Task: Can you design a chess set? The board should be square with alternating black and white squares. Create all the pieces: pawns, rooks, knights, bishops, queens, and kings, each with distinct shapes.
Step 4771:
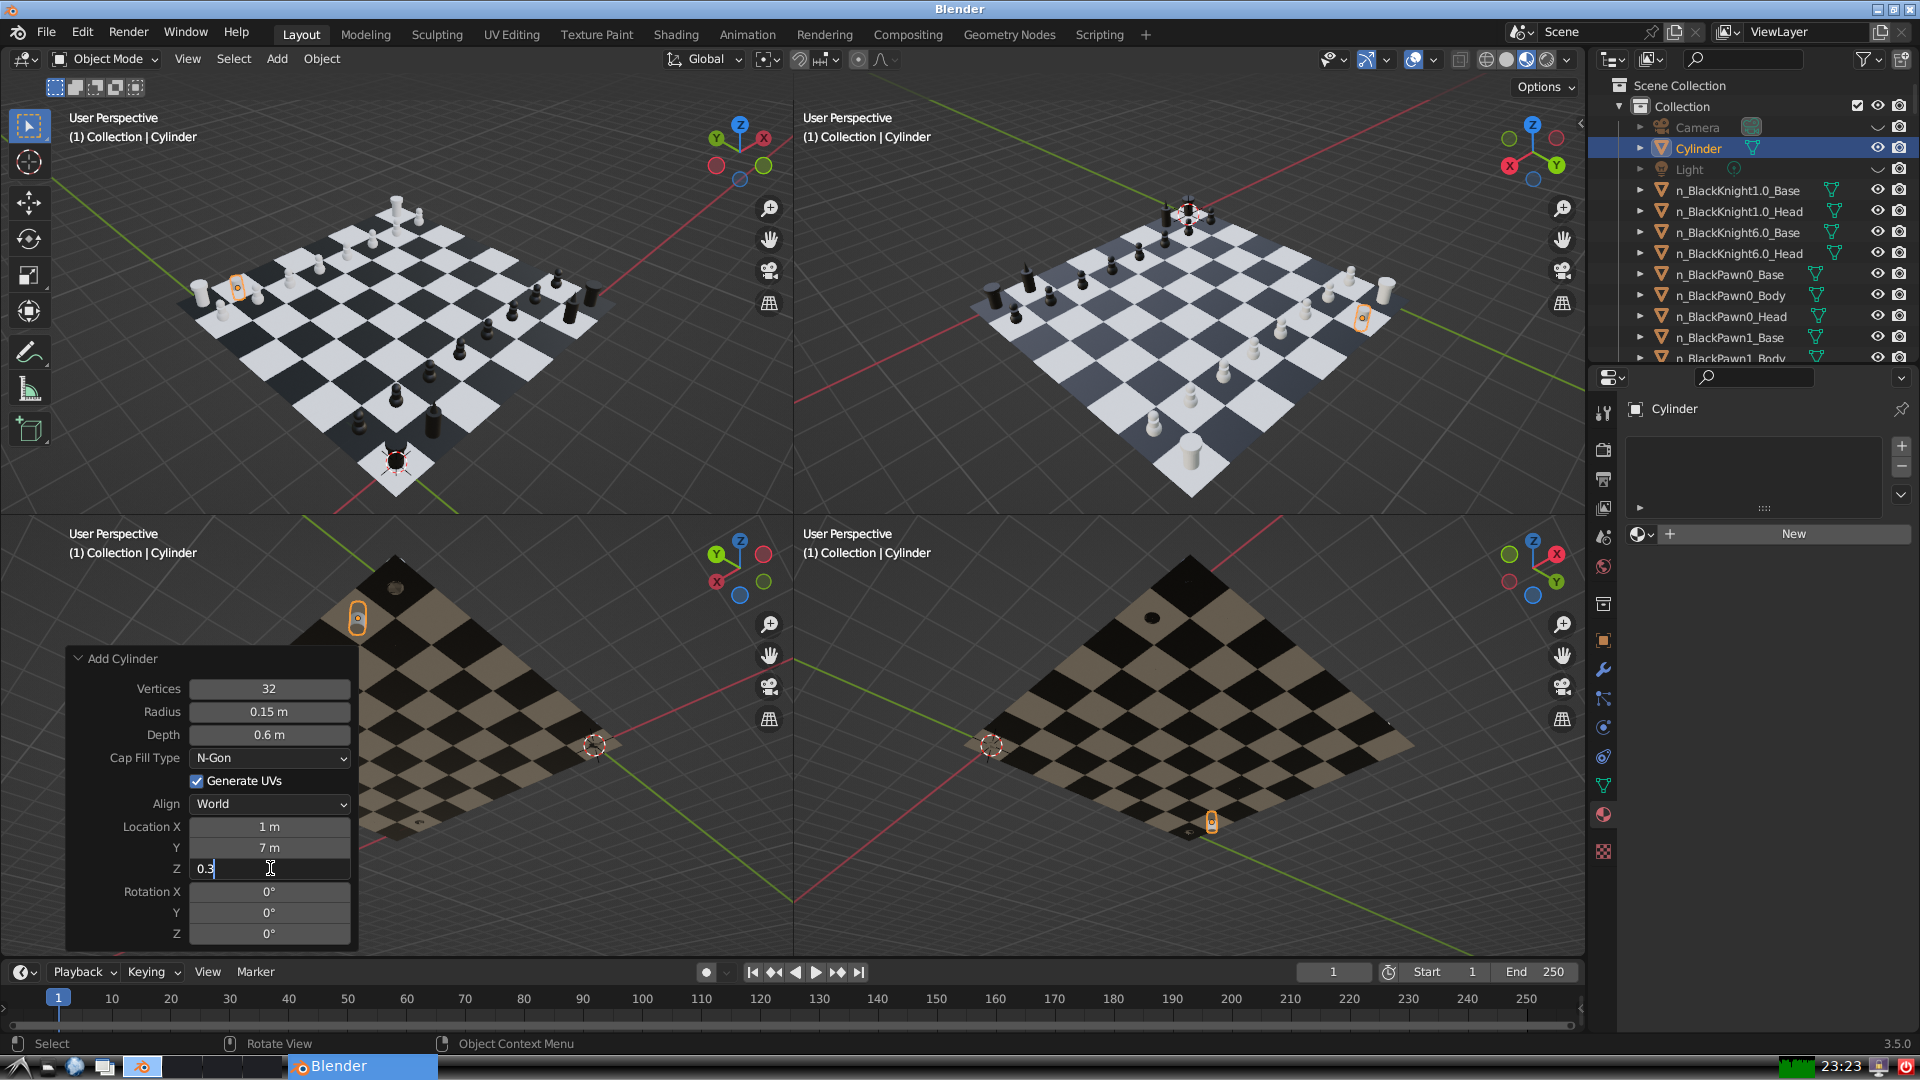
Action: {"key_press": ['Return']}